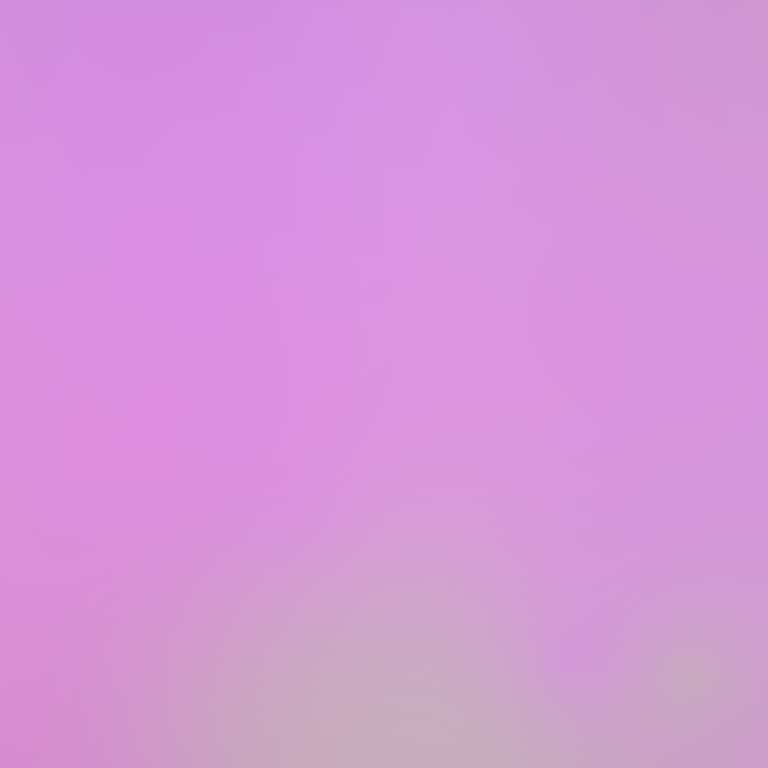
Abstract light effect, smooth gradient from soft lavender to pale pink, serene atmosphere, diffuse light, no room, no furniture, no objects.